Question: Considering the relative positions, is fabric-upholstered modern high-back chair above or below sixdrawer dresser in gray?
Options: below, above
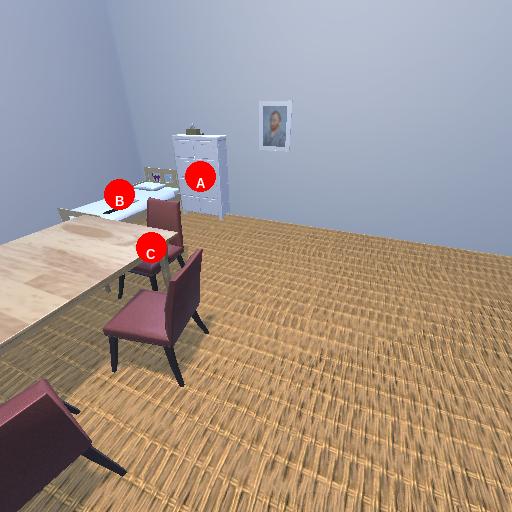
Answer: below